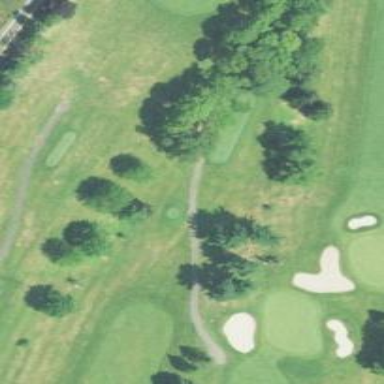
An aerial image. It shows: Pathway for golfing.